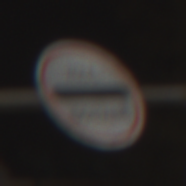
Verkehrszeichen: Zollstelle
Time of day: Night
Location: Outdoor (Urban)
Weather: Clear
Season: NotSpecified
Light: Artificial